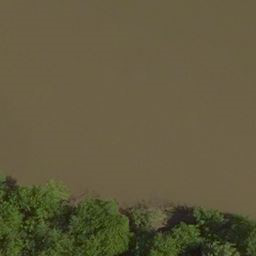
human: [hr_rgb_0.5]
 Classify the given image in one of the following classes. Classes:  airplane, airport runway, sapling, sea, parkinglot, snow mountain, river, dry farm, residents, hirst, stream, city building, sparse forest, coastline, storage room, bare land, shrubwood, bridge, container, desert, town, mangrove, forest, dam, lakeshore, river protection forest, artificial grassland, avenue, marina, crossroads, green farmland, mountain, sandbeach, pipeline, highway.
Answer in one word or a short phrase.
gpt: river protection forest